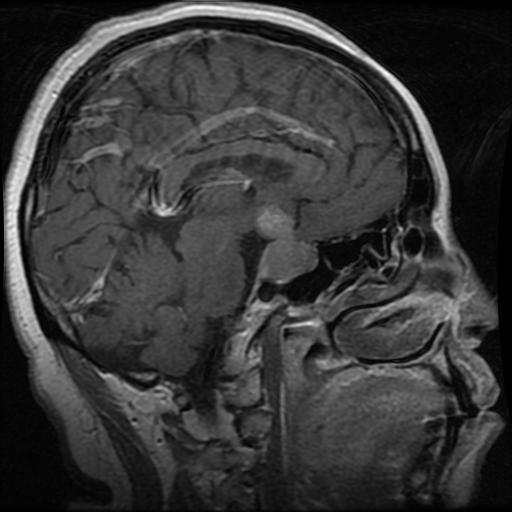
Label: pituitary